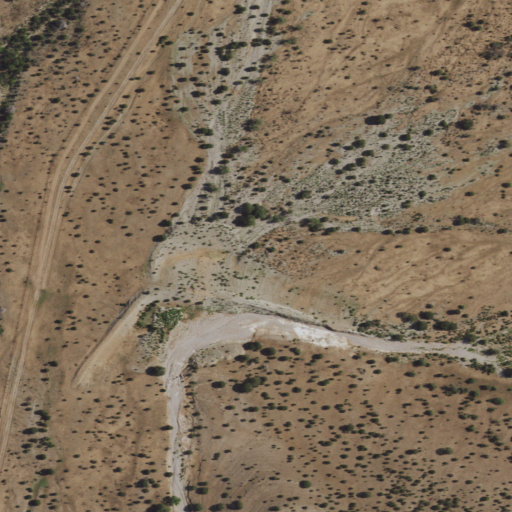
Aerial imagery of valley in New Mexico named Copeland Canyon containing shrub and grassland